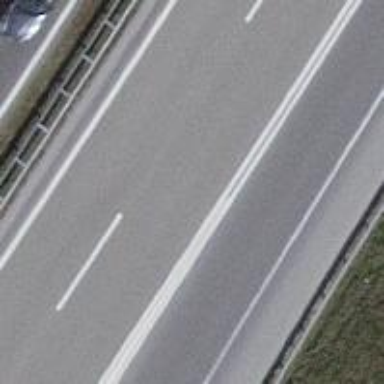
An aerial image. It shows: Asphalt motorway link.